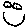
Label: smiley face